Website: apple
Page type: payment
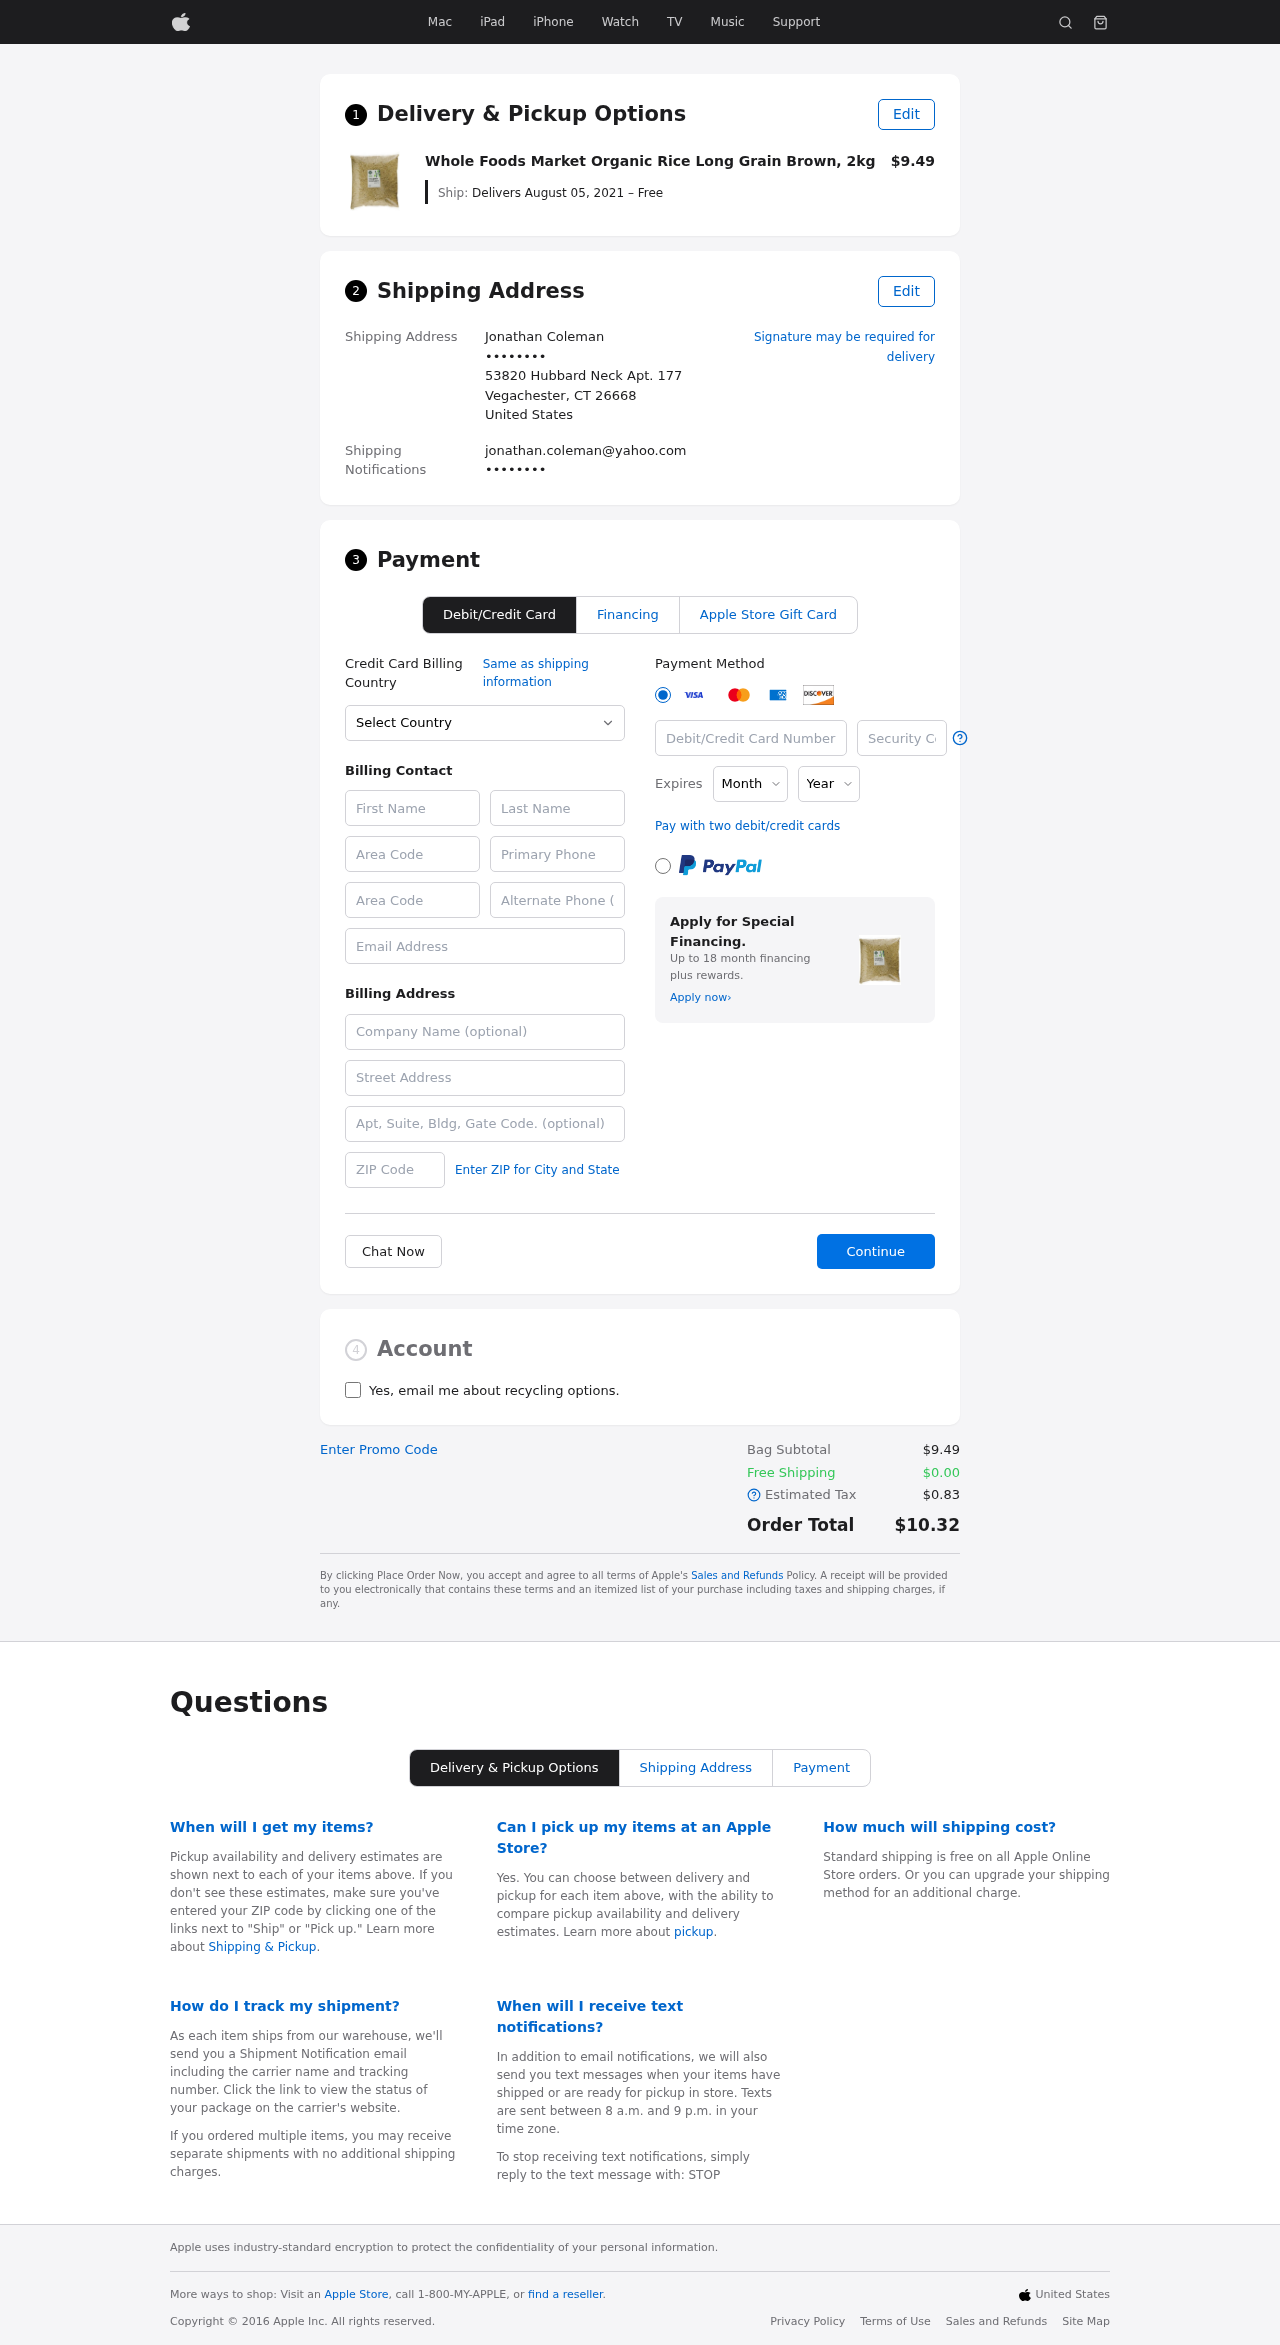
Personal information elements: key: PII_CARD_CVV
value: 4408
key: PII_CARD_EXPIRY_MONTH
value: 01
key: PII_CARD_EXPIRY_YEAR
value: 27
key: PII_CARD_NUMBER
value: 3781 6587 6383 238
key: PII_CITY_STATE_ZIP
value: Vegachester, CT 26668
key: PII_COUNTRY
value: United States
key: PII_EMAIL
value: jonathan.coleman@yahoo.com
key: PII_EMAIL2
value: jonathan.coleman@yahoo.com
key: PII_FIRSTNAME
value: Jonathan
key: PII_FULLNAME
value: Jonathan Coleman
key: PII_LASTNAME
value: Coleman
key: PII_PHONE3
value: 2345133332
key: PII_PHONE_AREA
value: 234
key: PII_POSTCODE2
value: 28738
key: PII_SECURITY_CODE
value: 728
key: PII_STREET
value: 53820 Hubbard Neck Apt. 177
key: PII_STREET2
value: Apt. 135
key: PII_PHONE
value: ••••••••
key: PII_PHONE2
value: ••••••••
Product elements: key: PRODUCT1_NAME
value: Whole Foods Market Organic Rice Long Grain Brown, 2kg
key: PRODUCT1_PRICE
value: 9.49
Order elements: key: ORDER_DELIVERY_DATE
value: Delivers August 05, 2021 – Free
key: ORDER_SUBTOTAL
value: $9.49
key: ORDER_SHIPPING_COST
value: $0.00
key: ORDER_TAX
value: $0.83
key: ORDER_TOTAL
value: $10.32